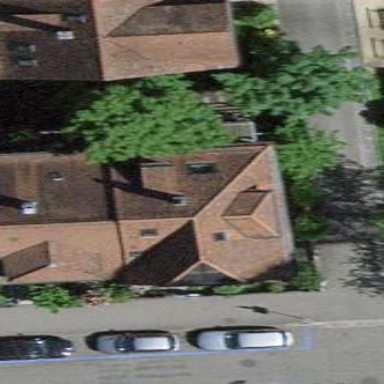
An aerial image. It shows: Terrace building.